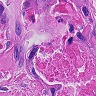
Metastatic tissue present: yes